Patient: sex M, age 59
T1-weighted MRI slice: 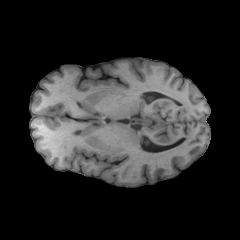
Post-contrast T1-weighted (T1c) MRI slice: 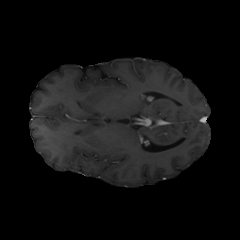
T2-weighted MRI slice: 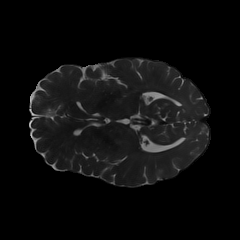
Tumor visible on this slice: no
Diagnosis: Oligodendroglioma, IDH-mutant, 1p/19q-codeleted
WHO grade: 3